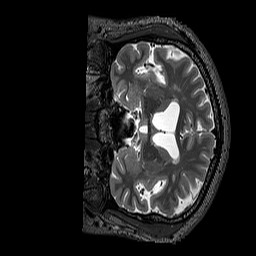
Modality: T2w
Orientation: coronal
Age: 43
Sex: male
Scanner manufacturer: siemens
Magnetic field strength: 3 T
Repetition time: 3.2 s
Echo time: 0.567 s